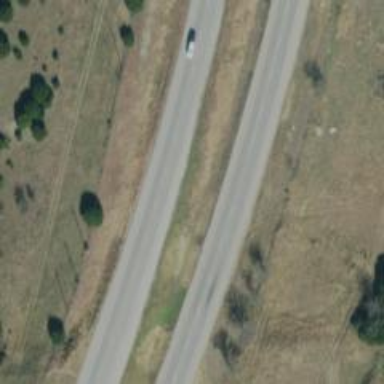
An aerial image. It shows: Expressway with asphalt surface categorized as trunk highway.